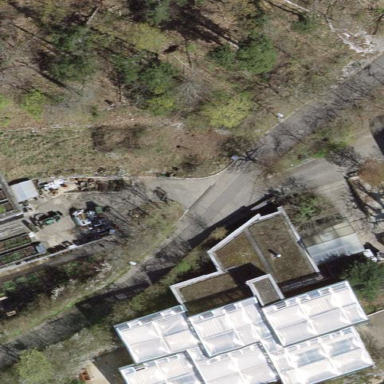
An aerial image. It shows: Greenhouse.